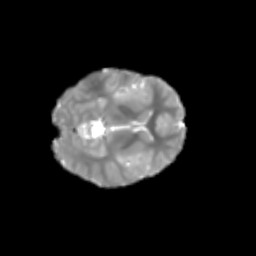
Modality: T2w
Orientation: axial
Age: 6
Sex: male
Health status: healthy